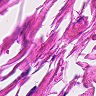
Metastatic tissue present: no